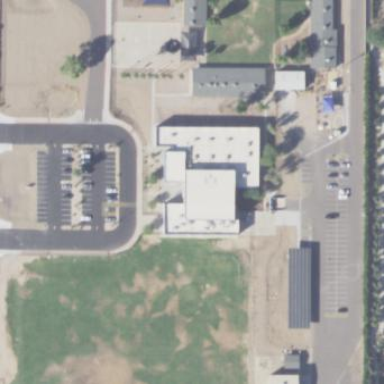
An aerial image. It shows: School building.